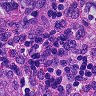
Metastatic tissue present: yes